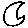
Label: moon